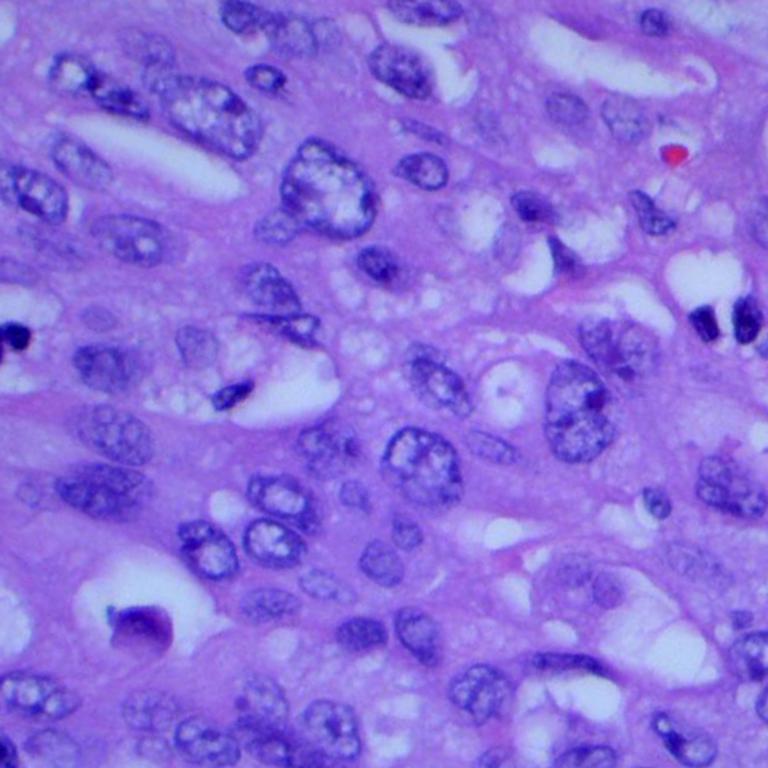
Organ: lung
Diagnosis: adenocarcinomas